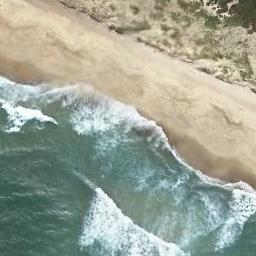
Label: beach